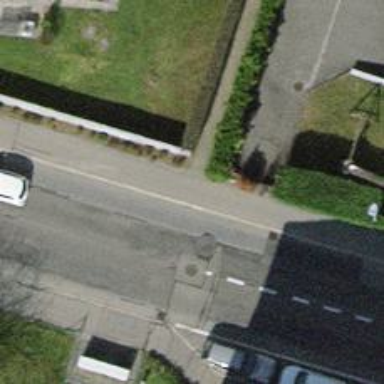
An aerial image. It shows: Sidewalk.